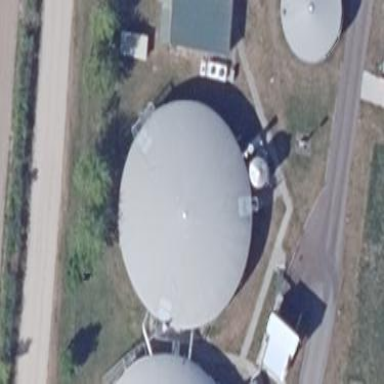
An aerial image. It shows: Storage tank building.